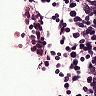
Metastatic tissue present: no